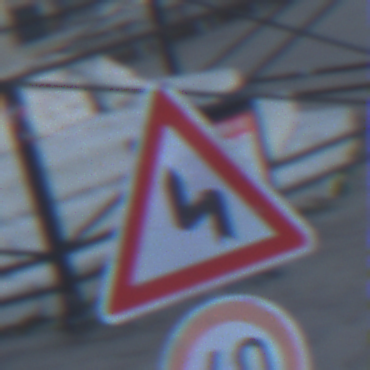
Verkehrszeichen: DoppelkurveZunaechstLinks
Zusatzzeichen unten: Geschwindigkeit40
Umgebung: Outdoor, Urban
Tageszeit: Dawn
Wetter: Clear
Licht: Natural
Jahreszeit: NotSpecified
Kontrast: LowContrast